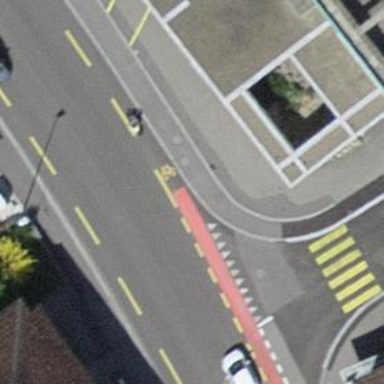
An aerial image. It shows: Primary highway with designated cycle lane.